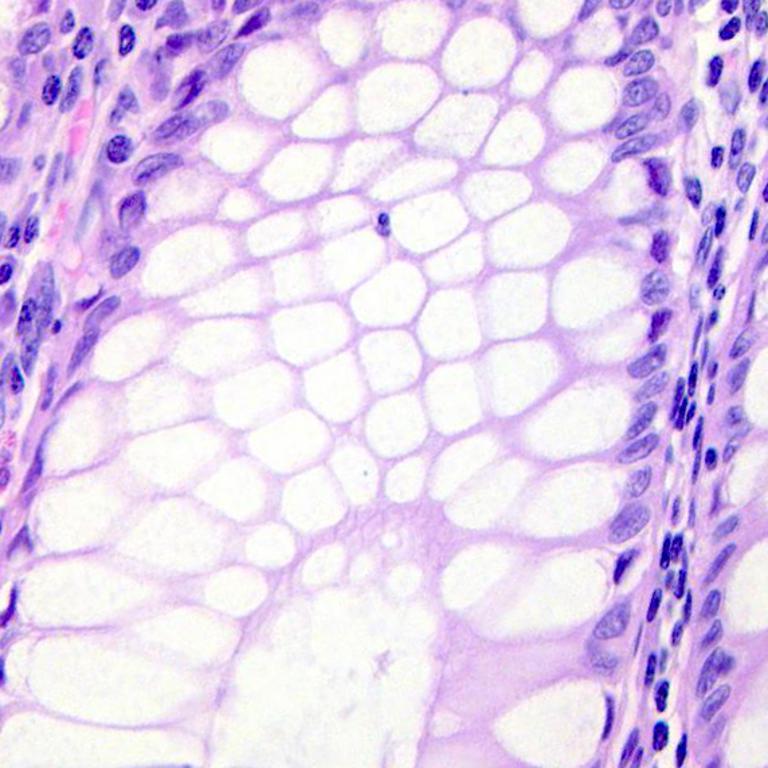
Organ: colon
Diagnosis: benign